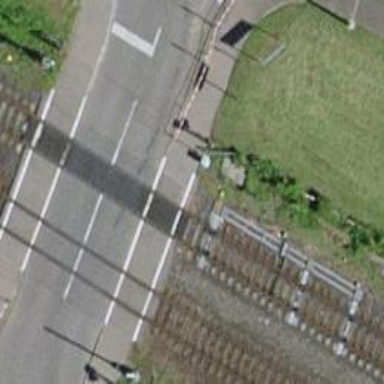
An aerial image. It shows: Railway switch.